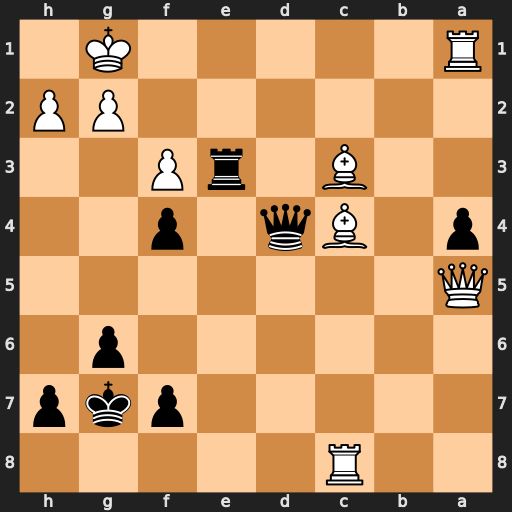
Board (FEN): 2R5/5pkp/6p1/Q7/p1Bq1p2/2B1rP2/6PP/R5K1
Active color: b
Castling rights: -
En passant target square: -
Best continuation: Re1#